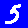
Digit: 5